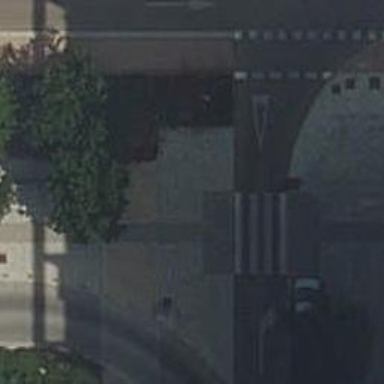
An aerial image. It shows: Footway.